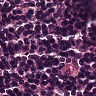
Metastatic tissue present: no